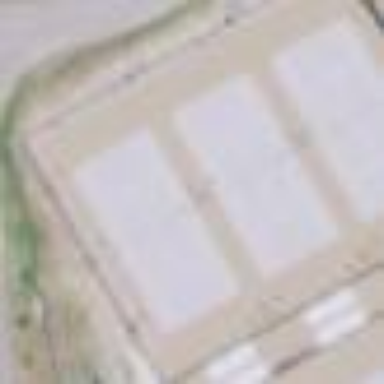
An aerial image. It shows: Tennis court in leisure pitch.